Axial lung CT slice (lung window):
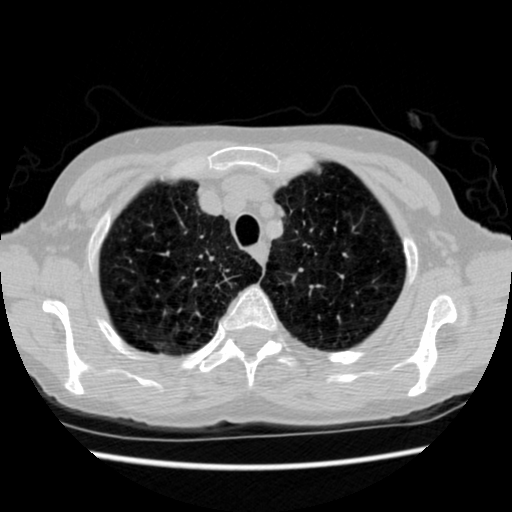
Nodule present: no